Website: macys
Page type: delivery-shipping
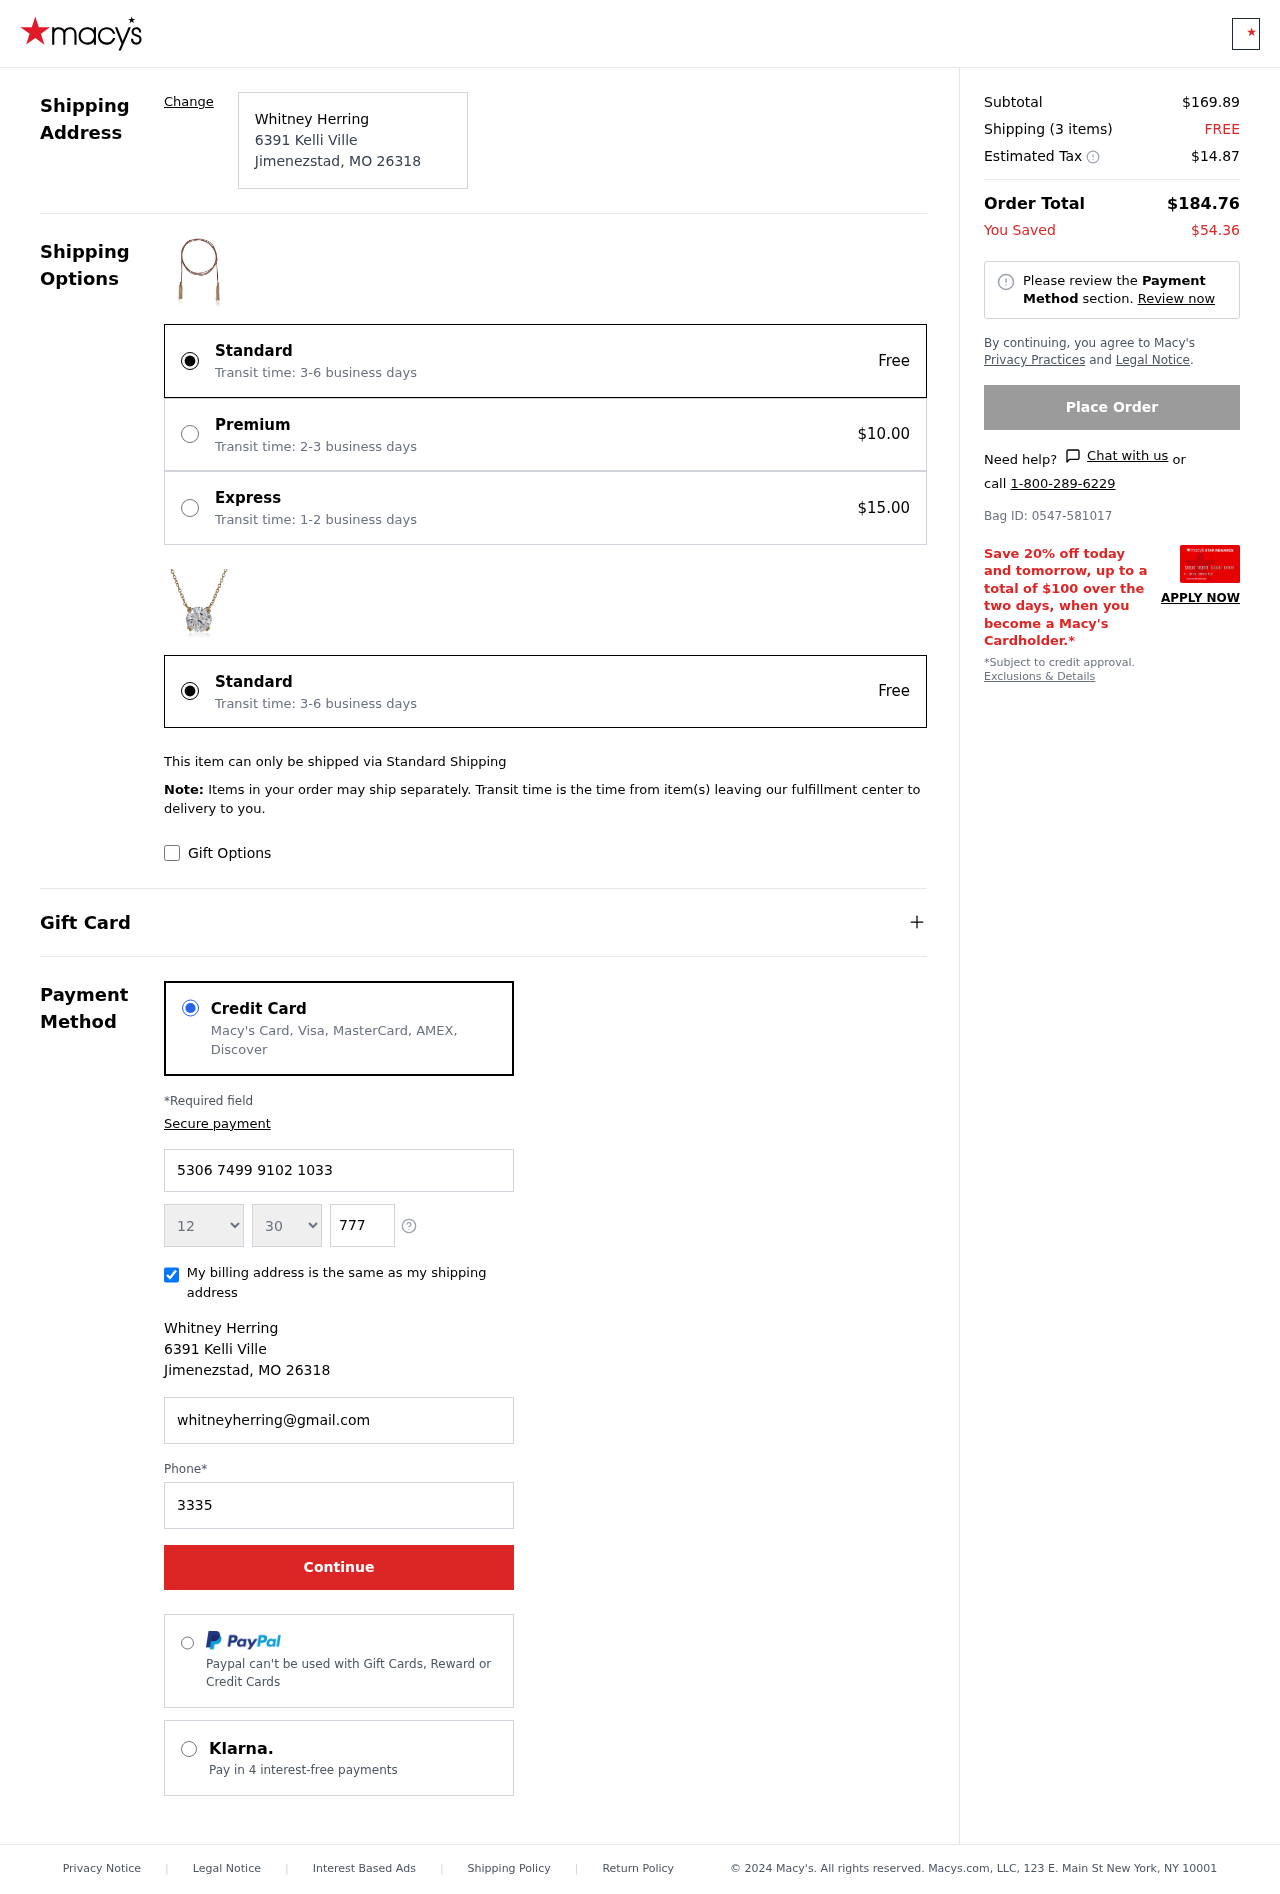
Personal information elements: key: PII_CARD_EXPIRY_MONTH
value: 12
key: PII_CARD_EXPIRY_YEAR
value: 30
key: PII_CITY
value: Jimenezstad
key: PII_CITY_STATE_ZIP
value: Jimenezstad, MO 26318
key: PII_FULLNAME
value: Whitney Herring
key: PII_POSTCODE
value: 26318
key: PII_STATE_ABBR
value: MO
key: PII_STREET
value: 6391 Kelli Ville
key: PII_CARD_NUMBER
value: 5306 7499 9102 1033
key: PII_CARD_CVV
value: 777
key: PII_EMAIL
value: whitneyherring@gmail.com
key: PII_PHONE
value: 3335377995
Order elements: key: ORDER_SUBTOTAL
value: $169.89
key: ORDER_NUM_ITEMS
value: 3
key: ORDER_SHIPPING_COST
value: FREE
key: ORDER_TAX
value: $14.87
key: ORDER_TOTAL
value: $184.76
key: ORDER_SAVINGS
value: $54.36
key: ORDER_BAG_ID
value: Bag ID: 0547-581017